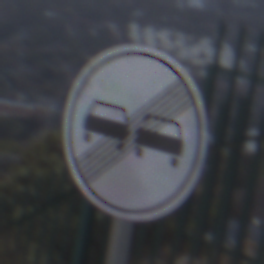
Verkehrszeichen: EndeUeberholverbot
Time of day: SunriseSunset
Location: Outdoor (Suburban)
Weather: Clear
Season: NotSpecified
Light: Natural